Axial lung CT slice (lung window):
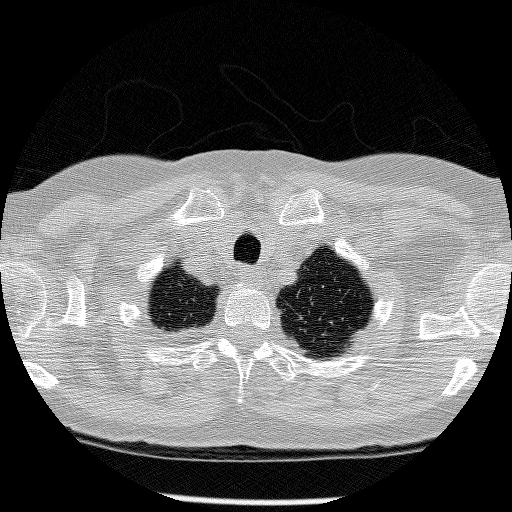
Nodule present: no